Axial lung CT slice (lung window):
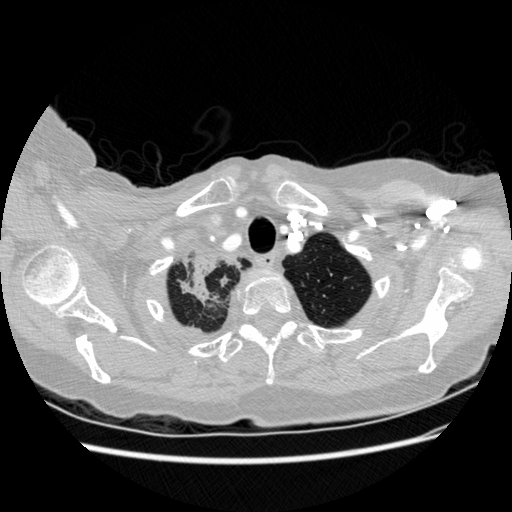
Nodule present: no